Aerial crown-view tile of a tropical tree (Barro Colorado Island, Panama), acquired 20240918:
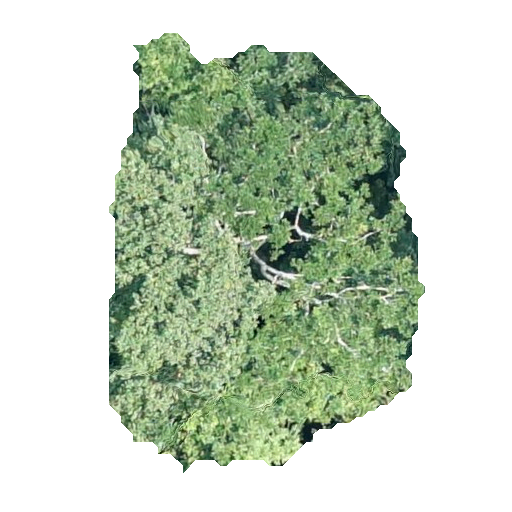
Species: Hieronyma alchorneoides
GBIF accepted scientific name: Hieronyma alchorneoides
Crown area: 169.223 m²